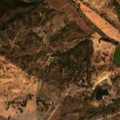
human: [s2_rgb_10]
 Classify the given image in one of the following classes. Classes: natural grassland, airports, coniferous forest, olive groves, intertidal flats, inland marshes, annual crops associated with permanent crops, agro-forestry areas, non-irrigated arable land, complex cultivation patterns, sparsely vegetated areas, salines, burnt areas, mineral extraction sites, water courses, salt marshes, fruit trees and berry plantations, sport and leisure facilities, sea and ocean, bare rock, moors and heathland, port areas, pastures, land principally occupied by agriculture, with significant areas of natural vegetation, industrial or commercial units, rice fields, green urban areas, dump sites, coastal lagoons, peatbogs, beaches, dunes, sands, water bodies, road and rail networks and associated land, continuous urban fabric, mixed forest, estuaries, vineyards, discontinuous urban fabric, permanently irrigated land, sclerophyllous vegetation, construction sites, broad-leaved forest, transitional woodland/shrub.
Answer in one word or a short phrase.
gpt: complex cultivation patterns, land principally occupied by agriculture, with significant areas of natural vegetation, agro-forestry areas, broad-leaved forest, transitional woodland/shrub